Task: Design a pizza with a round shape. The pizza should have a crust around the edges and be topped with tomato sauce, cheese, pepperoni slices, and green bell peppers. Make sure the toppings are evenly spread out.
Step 322:
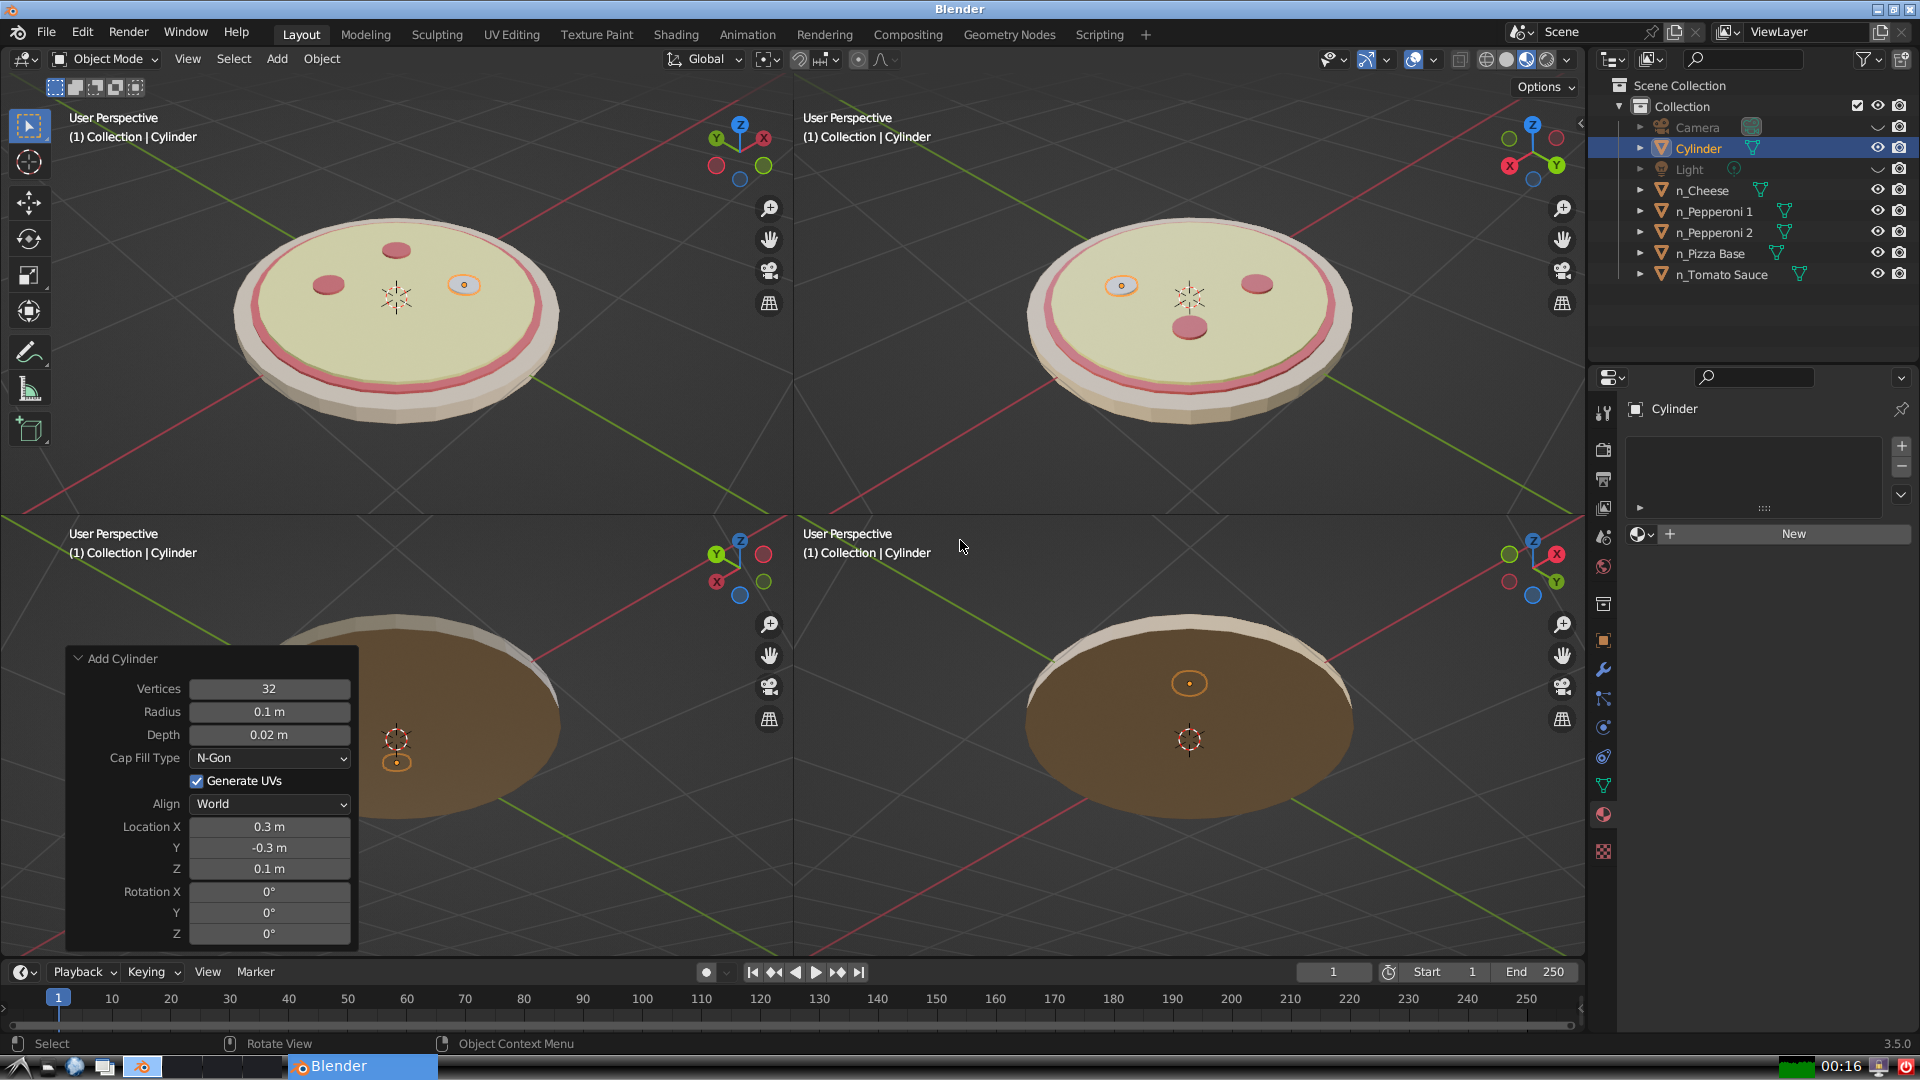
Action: {"mouse_move": [1608, 631]}